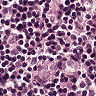
Metastatic tissue present: no